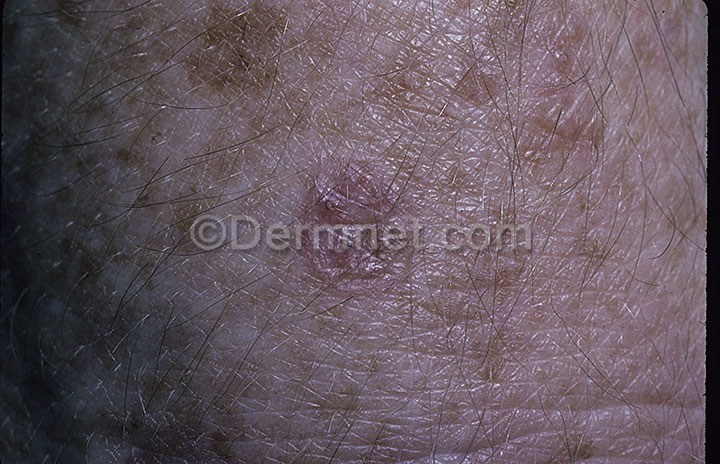
Disease: Seborrheic Keratoses and other Benign Tumors